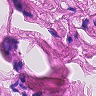
Metastatic tissue present: no